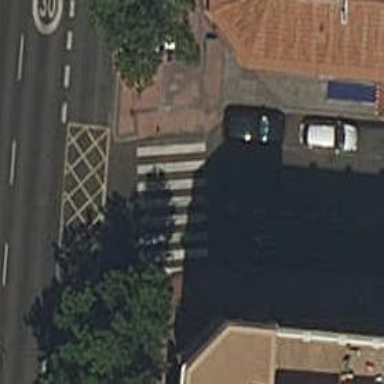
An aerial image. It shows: Uncontrolled crossing on the road.